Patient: sex M, age 60
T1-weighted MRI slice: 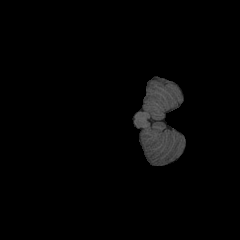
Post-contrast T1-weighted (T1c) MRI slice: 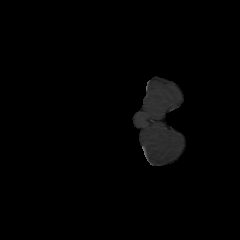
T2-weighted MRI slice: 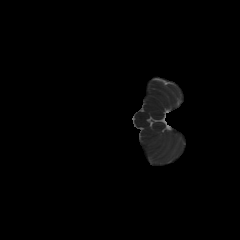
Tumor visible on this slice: no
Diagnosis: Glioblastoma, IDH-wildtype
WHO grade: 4